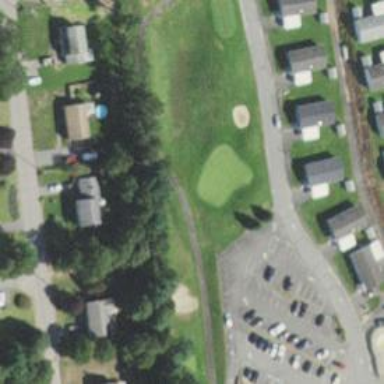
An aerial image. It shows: Golf hole.